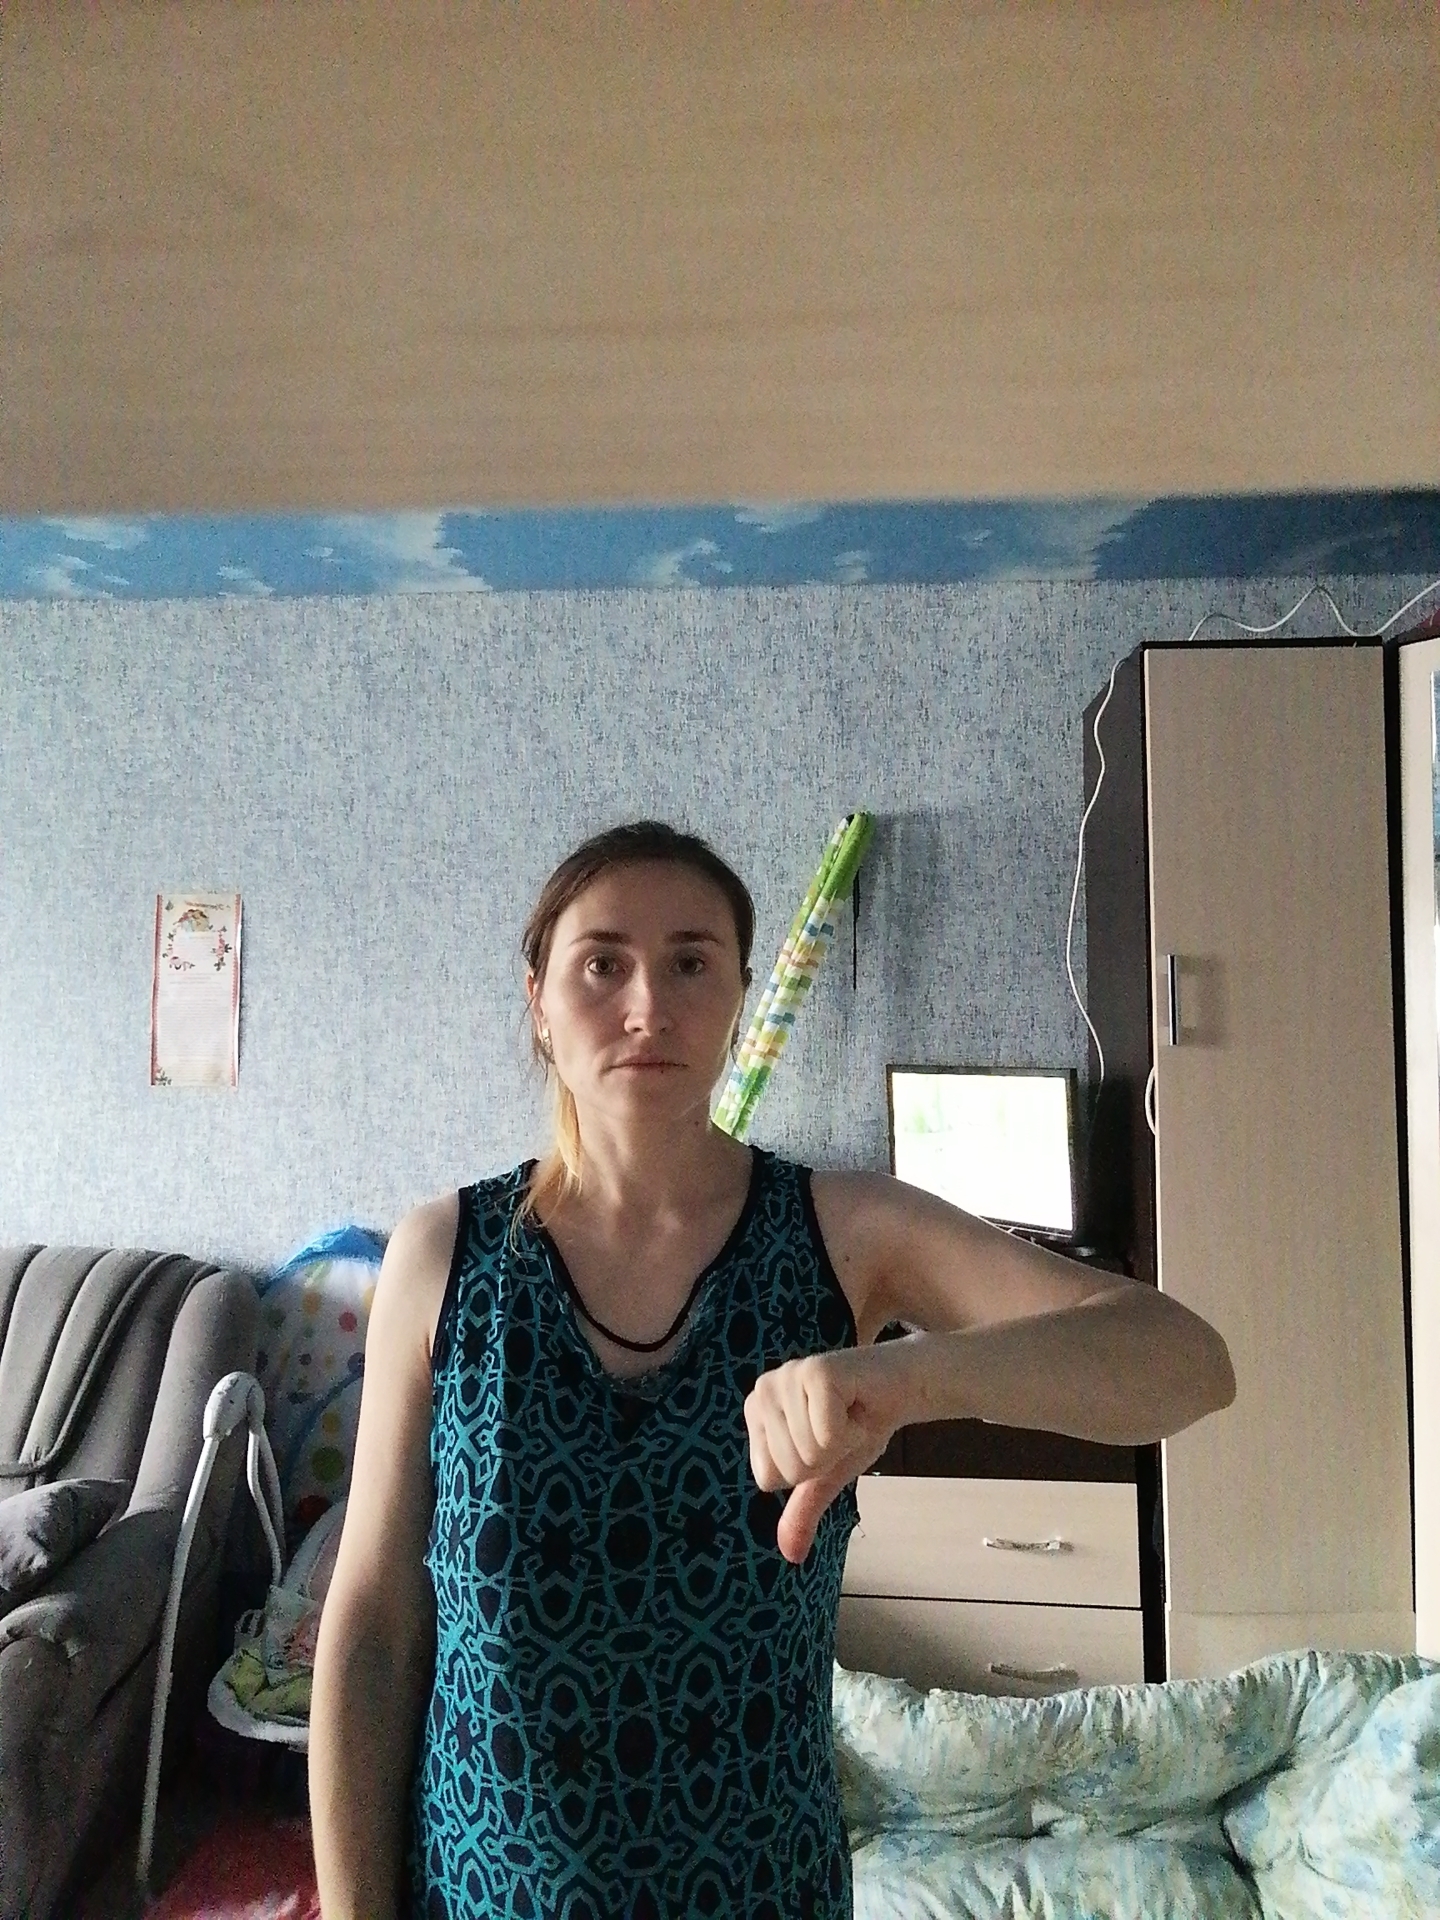
Label: noise